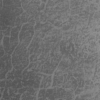
Label: not_dusty